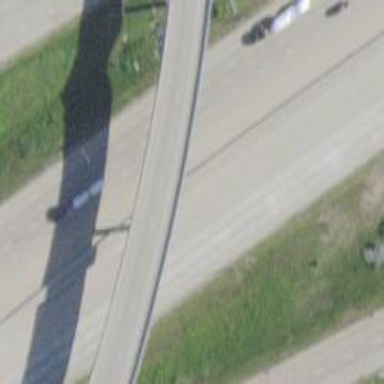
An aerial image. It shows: Bent on bridge.